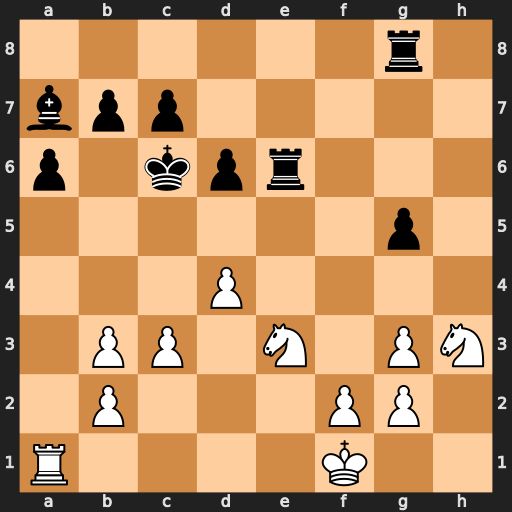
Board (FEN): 6r1/bpp5/p1kpr3/6p1/3P4/1PP1N1PN/1P3PP1/R4K2
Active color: w
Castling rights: -
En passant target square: -
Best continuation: d5+ Kd7 dxe6+